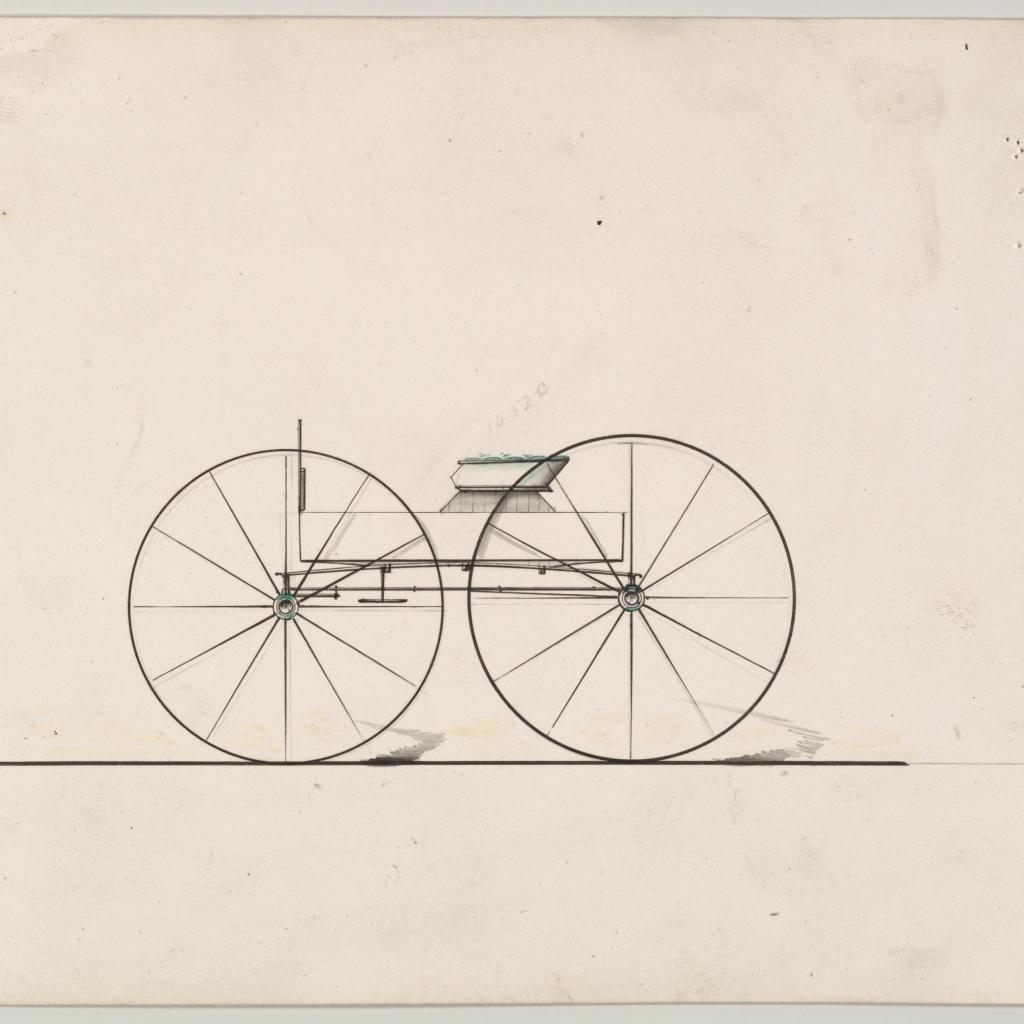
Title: Design for Wagon, no. 1052b
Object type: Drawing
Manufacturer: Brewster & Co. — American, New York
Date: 1850–70
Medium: Pen and black in, watercolor and gouache
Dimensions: sheet: 6 1/8 x 9 1/16 in. (15.6 x 23 cm)
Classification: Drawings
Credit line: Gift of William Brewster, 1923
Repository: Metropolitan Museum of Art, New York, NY